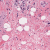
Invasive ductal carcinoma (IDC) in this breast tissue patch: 1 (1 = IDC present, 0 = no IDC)